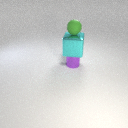
large cyan metal cube below small green rubber sphere